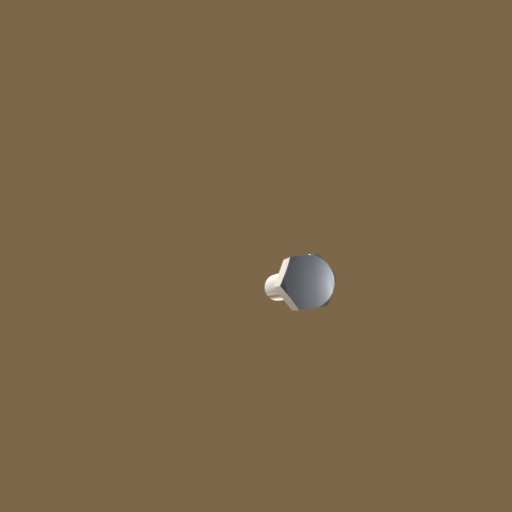
Label: bolt